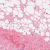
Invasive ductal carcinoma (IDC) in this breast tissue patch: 0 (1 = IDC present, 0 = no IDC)